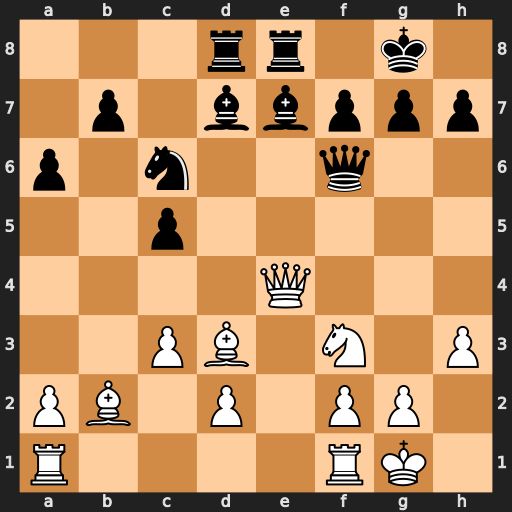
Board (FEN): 3rr1k1/1p1bbppp/p1n2q2/2p5/4Q3/2PB1N1P/PB1P1PP1/R4RK1
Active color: w
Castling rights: -
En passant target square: -
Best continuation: Qxh7+ Kf8 Qh8#